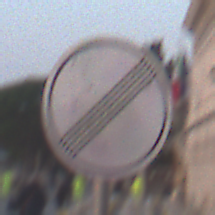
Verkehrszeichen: EndeSaemtlicherBegrenzungen
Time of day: SunriseSunset
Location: Outdoor (Urban)
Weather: Clear
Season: NotSpecified
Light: Natural